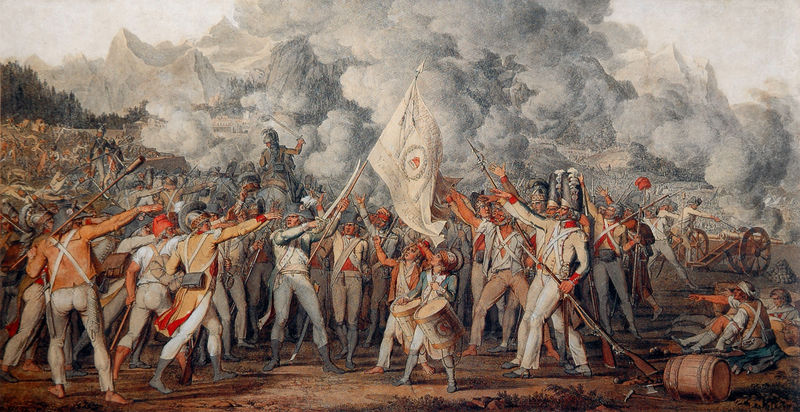
Titel: Der Schwur der 1500 Republikaner
Künstler: Joseph Anton Koch
Standort: New York
Institution: David Tunick und Richard Feigen
Schlagwörter: angriff, baum, berg, blau, felsen, feuer, gemälde, gewitter, himmel, kampf, kämpfer, mann, weiß, wolken, bäume, gelb, landschaft, menschen, ocker, sand, sitzen, stadt, bewegung, braun, finger, frankreich, grau, hell, hintergrund, hut, hüte, männer, orange, schwarz, zeichen, rot, wolke, fest, leute, meschen, rock, versammlung, bart, feier, hose, mütze, mützen, arme, geschichte, historie, mensch, mord, stein, tod, tot, bild, gesten, ebene, erde, feld, horizont, hügel, qualm, rauch, boden, gewand, kind, musik, rosa, tal, wald, kinder, pferd, pferde, reiter, räder, chaos, schärpe, füße, hintern, fahnen, röcke, schuhe, fahne, flagge, hosen, jungen, berge, gebirge, gipfel, dorf, dunst, grafik, graphik, nebel, barun, französisch, rad, wagen, wagenrad, angst, banner, brand, dampf, franzosen, krieg, schlacht, sturm, unwetter, historienbild, lanze, soldaten, socken, gehrock, freude, waldrand, smog, verderben, barfuss, kanone, fuss, religion, bomben, flammen, alpen, wälder, druck, druckgraphik, lithographie, schweiz, revolution, schwert, schwerter, säbel, uniform, uniformen, waffen, aufstand, revolte, soldat, tote, verletzte, getümmel, staub, kugeln, kiste, napoleon, degen, helm, stiefel, fass, tasche, kranz, lorbeer, frieden, ritter, trommel, armee, feldzug, heer, rüstung, sieg, wappen, helme, gewehr, freiheit, axt, gegner, leid, geruch, mittelalter, krieger, historienmalerei, kapelle, kostüme, feldherr, kanonen, hugenotten, strumpfhosen, sammlung, ereignis, gehröcke, rauchwolke, speer, speere, fässer, fanfare, siegel, hosenträger, gewehre, entwurfszeichnung, verwundete, gamaschen, trommler, schlagen, französische revolution, preußen, schwur, jakobiner, schießen, infanterie, schlachtfeld, verwundeter, verwüstung, dokument, brüderlichkeit, standarte, munition, pulver, pulverfass, tonne, gefecht, trophäe, friede, eid, coloriert, begeisterung, rauchwolken, bajonett, pulverdampf, weltkrieg, trommeln, gestank, verlust, bajonette, barfüßig, entstehung, frankrecih, kanonenfeuer, befehl, feind, feinde, mut, befreiungskriege, burschen, fahneneid, fahnenschwur, feindschaft, friedenszeichen, galoschen, grankreich, grau-malerei, graue wolke, gut gegen böse, hambach, hambacherfest, hambachfest, jacobiner, jwald, kannone, kannonen, kanonenkugel, kanonenkugeln, kommandeur, kriegsszene, kulmination im bildmittelpunkt, leggins, mütz, phrygische, proviantbox, schlachtgetümmel, schusswaffen, siegesruf, taschje, trommen, unabhängigkeit, verschiedene stadien des krieg, wehende fahnen, weiße fahne, zerlumpt, österreicher, zündschnur